Field crop: maize
Growth stage: 2
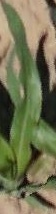
Species: maize